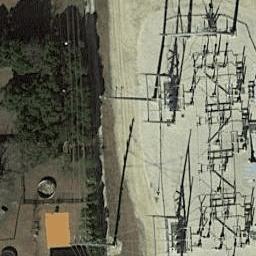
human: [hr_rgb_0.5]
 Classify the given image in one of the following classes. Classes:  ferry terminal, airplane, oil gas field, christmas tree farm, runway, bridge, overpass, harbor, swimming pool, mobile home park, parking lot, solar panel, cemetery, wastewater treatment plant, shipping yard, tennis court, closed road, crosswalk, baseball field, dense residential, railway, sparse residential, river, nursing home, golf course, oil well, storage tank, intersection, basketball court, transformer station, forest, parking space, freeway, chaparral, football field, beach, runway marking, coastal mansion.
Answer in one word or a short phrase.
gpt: transformer station